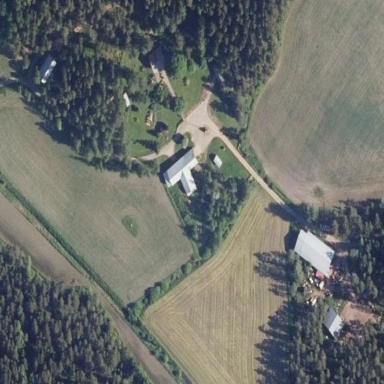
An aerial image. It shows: Farmyard area.